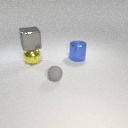
large blue metal cylinder behind large yellow metal sphere